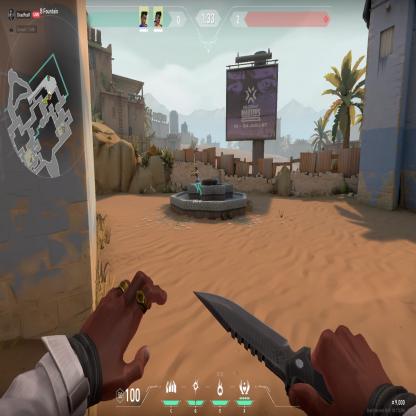
Label: teammate